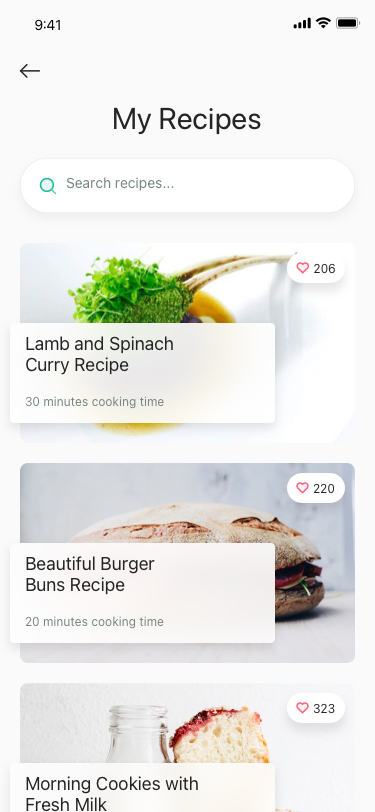
Text in this UI design:
206
Lamb and Spinach
Curry Recipe
30 minutes cooking time
323
Morning Cookies with
Fresh Milk
220
Beautiful Burger
Buns Recipe
20 minutes cooking time
My Recipes
Search recipes...